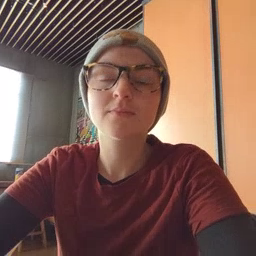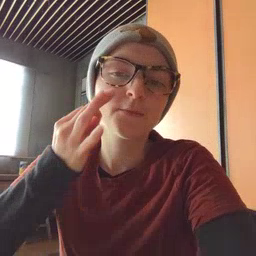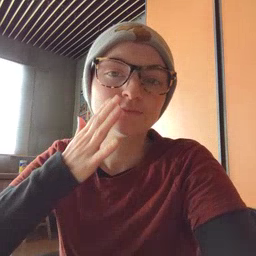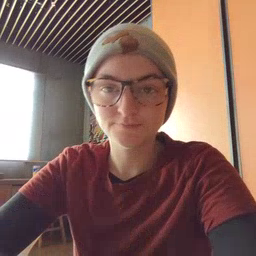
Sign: bee